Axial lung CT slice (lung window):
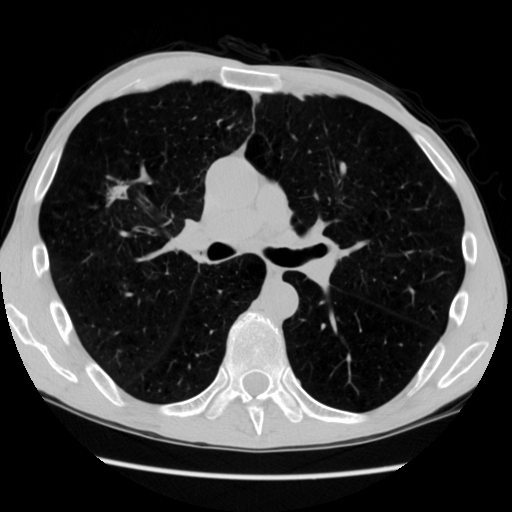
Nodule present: yes
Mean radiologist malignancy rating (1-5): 5